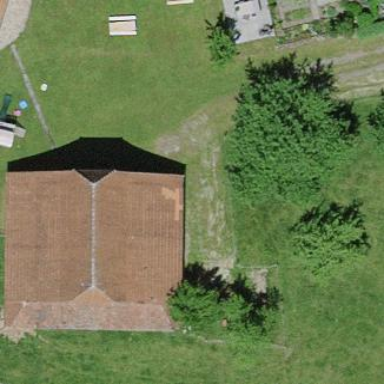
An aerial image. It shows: Barn.